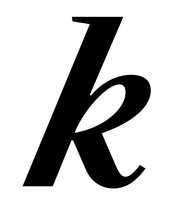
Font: LibreCaslonText-Italic_Bold_Italic